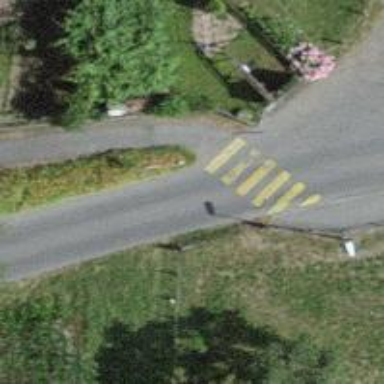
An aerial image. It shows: Kerb barrier.